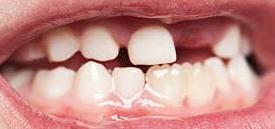
Condition: hypodontia